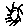
Label: sun